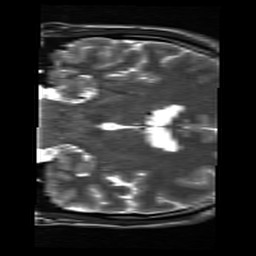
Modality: inplaneT2
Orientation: coronal
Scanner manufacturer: siemens
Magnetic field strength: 3 T
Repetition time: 6 s
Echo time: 0.057 s